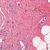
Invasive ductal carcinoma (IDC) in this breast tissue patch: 0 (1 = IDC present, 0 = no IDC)